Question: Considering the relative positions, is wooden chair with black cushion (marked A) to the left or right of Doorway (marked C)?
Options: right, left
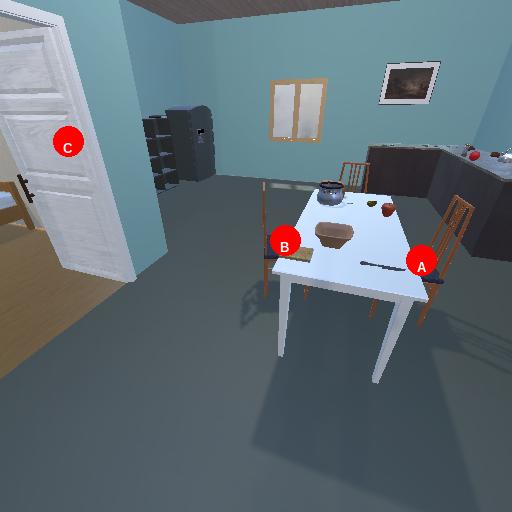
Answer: right